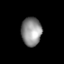
Tissue: lung
Cell type: Epithelial cells
Senescence score: 0.5558
Nuclear area (px): 568
Mean DAPI intensity: 141.407